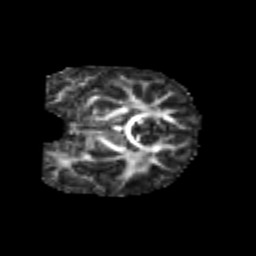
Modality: FA
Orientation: coronal
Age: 6
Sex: male
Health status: healthy